Interaction volume radius: 5 \u00c5
Interaction volume height: 10 \u00c5
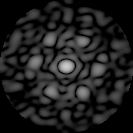
Disorder parameter: 0.6607